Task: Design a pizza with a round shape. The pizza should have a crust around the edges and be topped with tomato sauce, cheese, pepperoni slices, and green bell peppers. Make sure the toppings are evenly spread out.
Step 375:
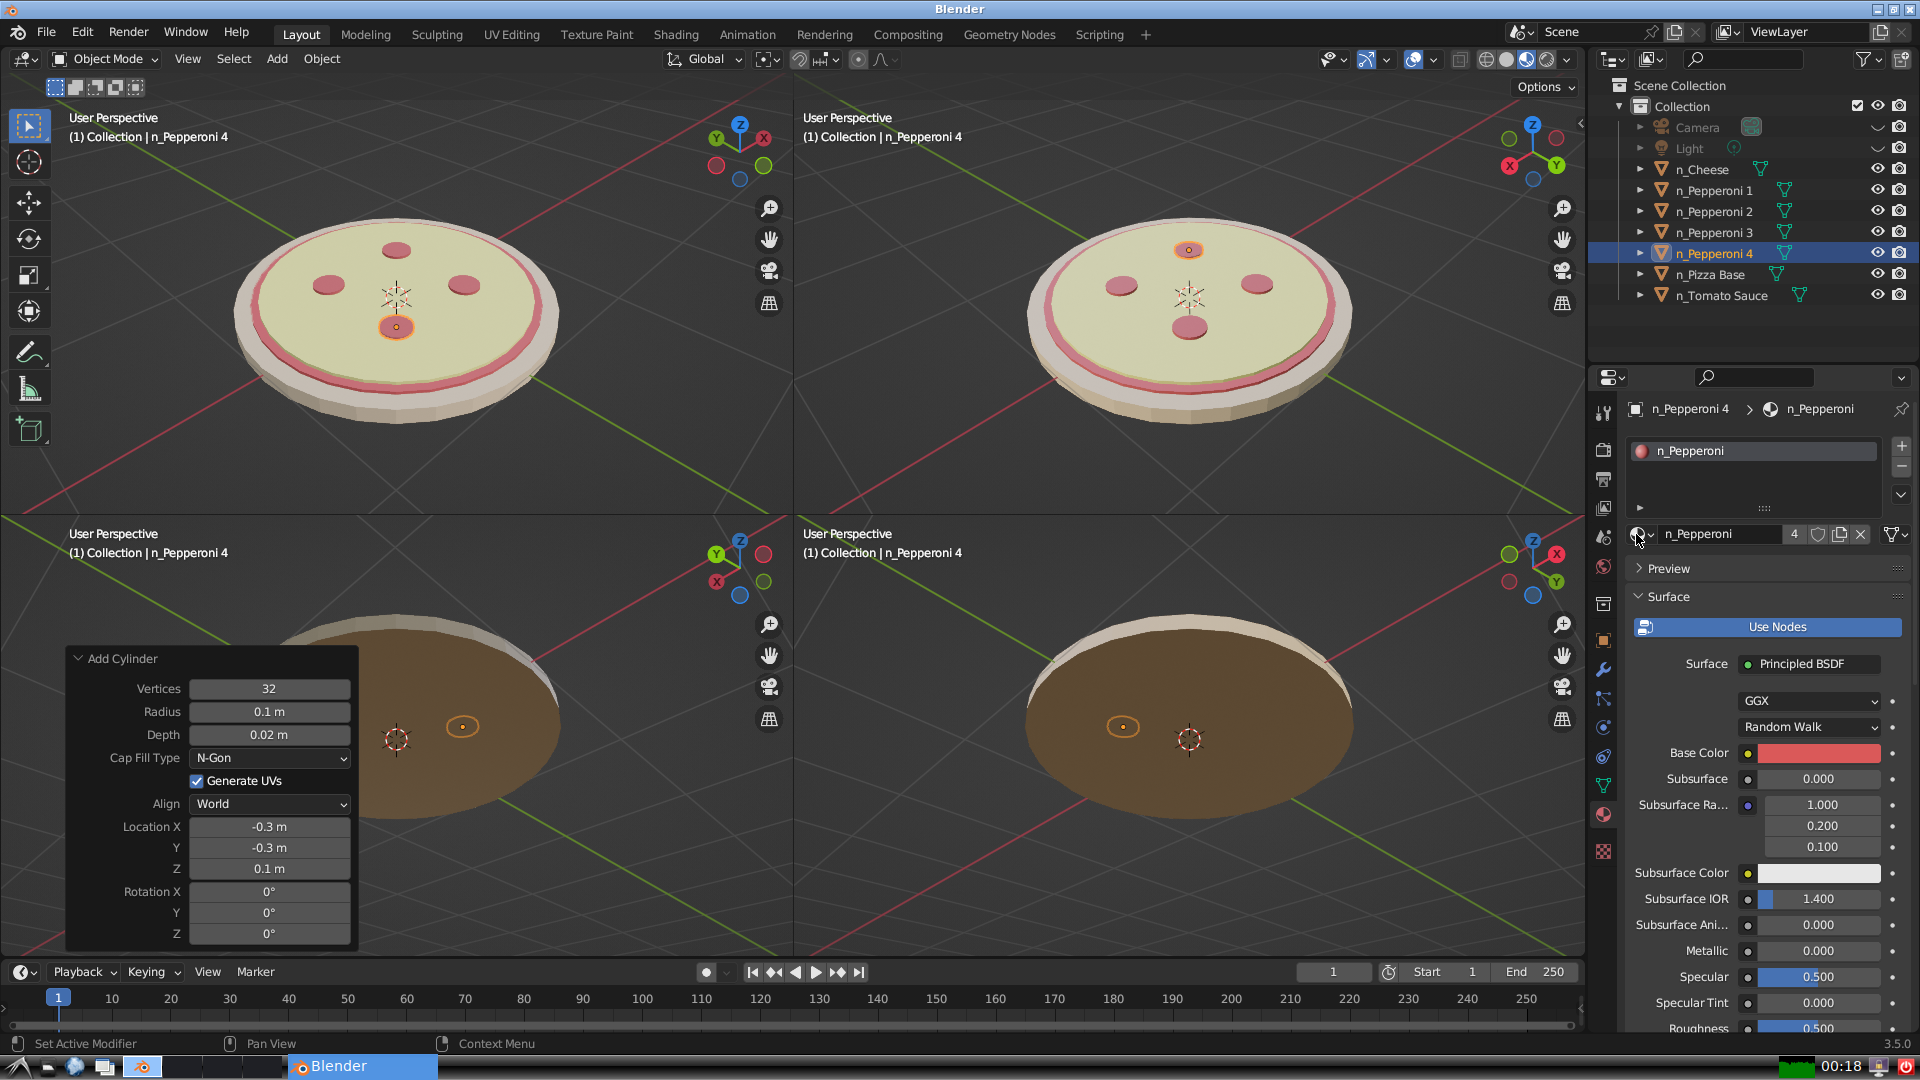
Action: {"mouse_move": [278, 58]}